Field crop: maize
Growth stage: 2
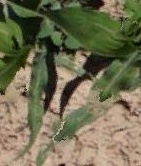
Species: maize